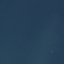
Label: SeaLake